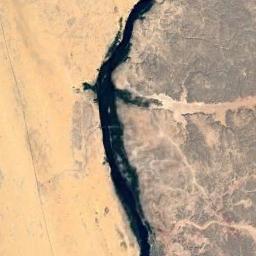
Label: river